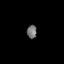
Tissue: prostate
Cell type: T cells
Senescence score: 0.3149
Nuclear area (px): 127
Mean DAPI intensity: 114.606